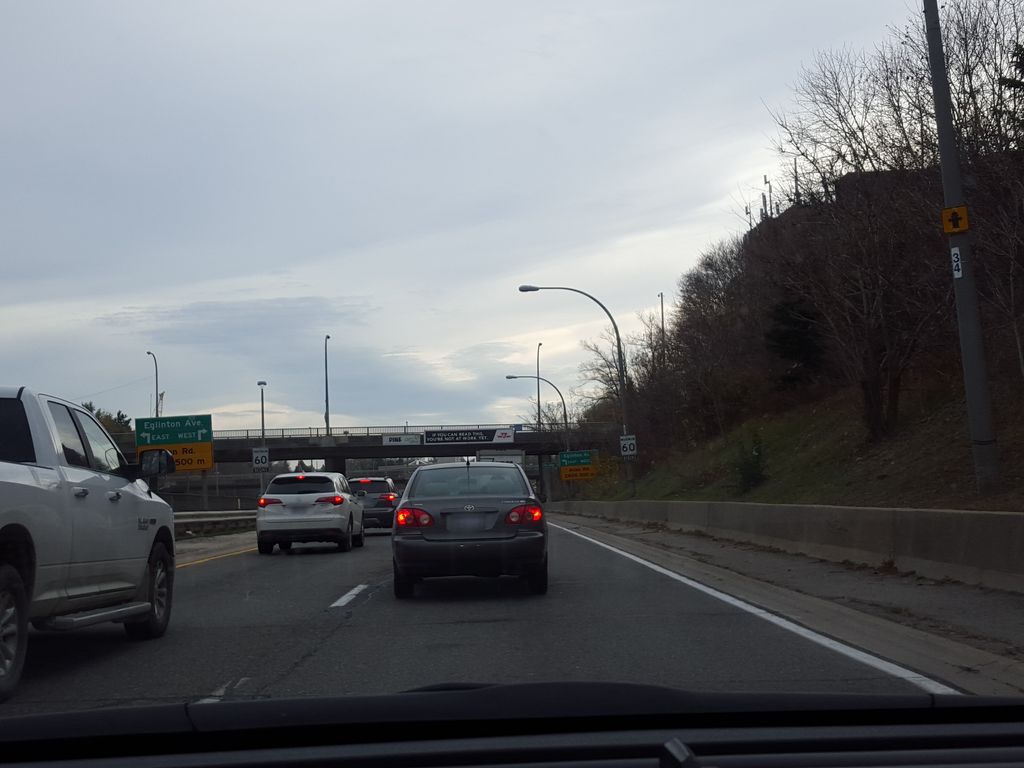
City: toronto